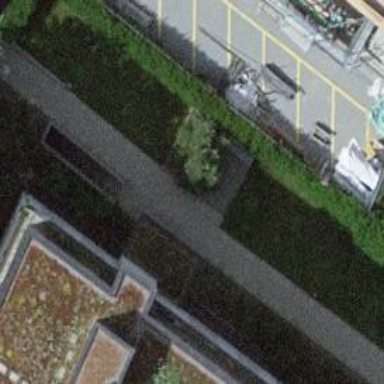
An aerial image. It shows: Footway surfaced with paving stones.